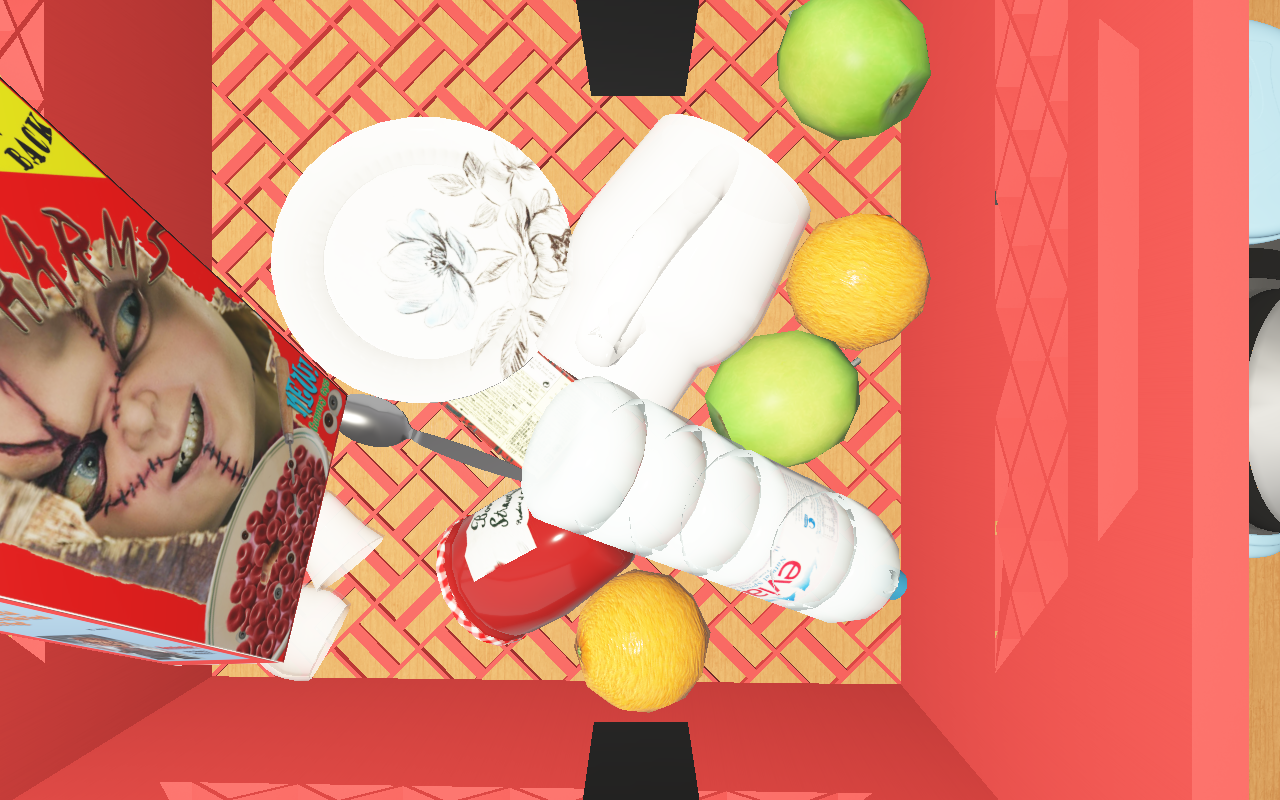
Objects in the scene:
carafe
water bottle
apple
orange
orange
spoon
glass
wineglass
jam jar
cereal box
biscuit box